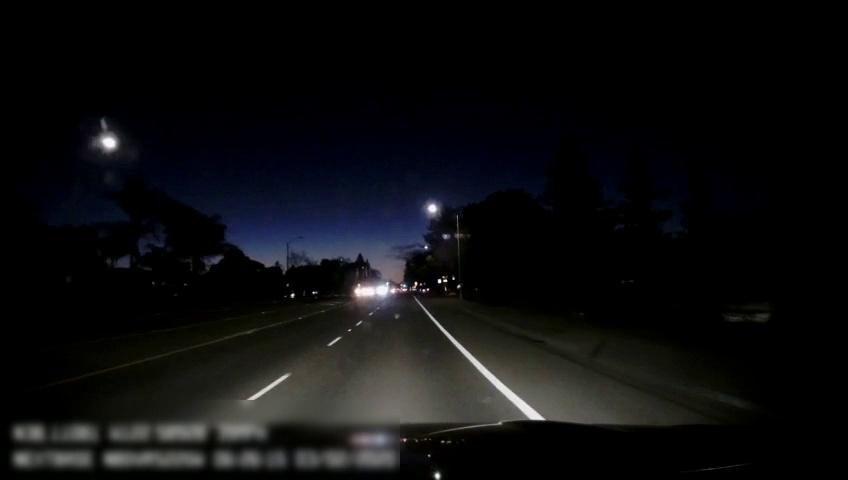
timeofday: Night
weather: Cloudy
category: Drivable Space
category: Lanes | Current Lane
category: Lanes | Current Lane
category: Lanes | Alternate Lane
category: Lanes | Opposite Lane